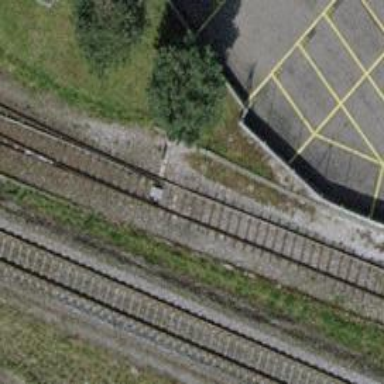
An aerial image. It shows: Railway switch.